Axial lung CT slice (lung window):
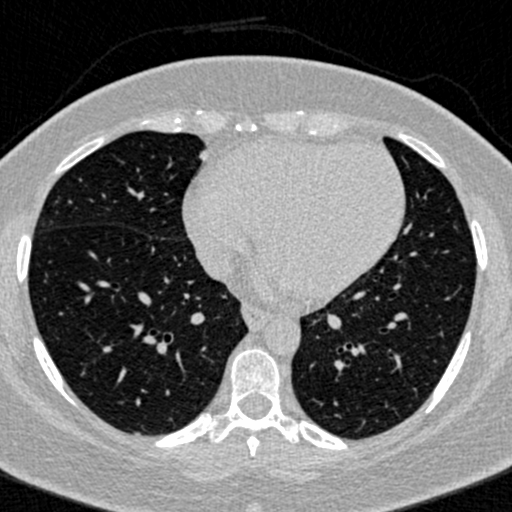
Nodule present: no